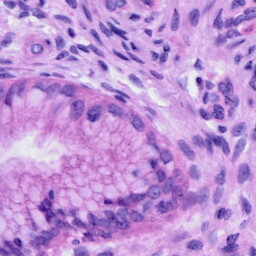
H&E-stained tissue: Cervix